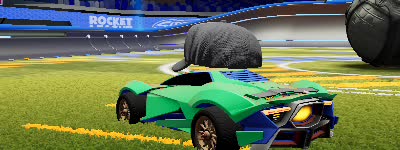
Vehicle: werewolf